Question: I am developing a razor page which implements a named handler method. I post some JSON encoded data to the named handler method. However, I get a 400 bad request response in response.
I have tried using different JSON payloads and different method signatures so far but alas, nothing has worked.
Here is a snub of my method:
'''
[HttpPost]
public IActionResult OnPostContextFreeGrammarPartial() {
var grammarModel = new ContextFreeGrammarModel();
return new PartialViewResult() {
ViewName = "_ContextFreeGrammar",
ViewData = new ViewDataDictionary<ContextFreeGrammarModel>(ViewData, grammarModel)
};
}
'''
And here is an example request:

I am expecting the handler method to be successfully executed but instead the server or browser simply throws a 400 response before the method even begins to execute.
What am I missing?
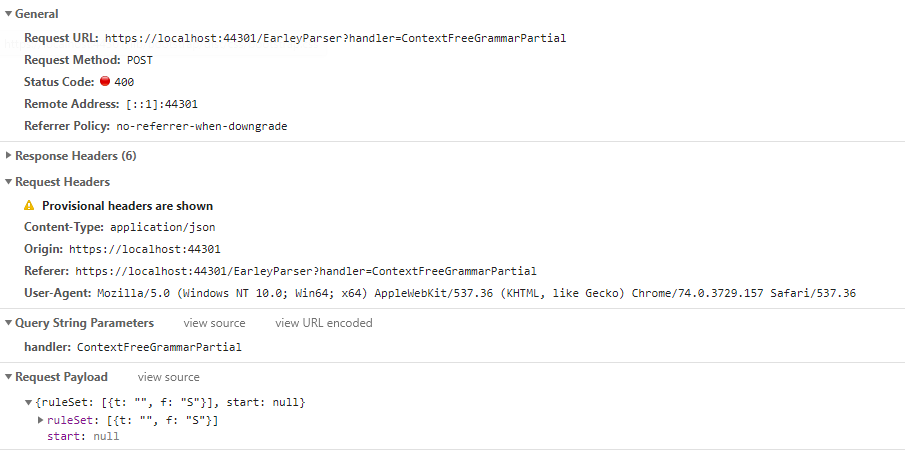
Answer: <URL> explains the issue. The anti-forgery token was missing from the request header - which is required for post requests on Razor pages.
He also suggested using a Controller instead of a Razor page.
Adding a 'IgnoreAntiforgeryToken' filter to the services during startup also fixed the problem.
'''
services.AddMvc()
.AddRazorPagesOptions(options => {
options.Conventions.ConfigureFilter(new IgnoreAntiforgeryTokenAttribute());
}).SetCompatibilityVersion(CompatibilityVersion.Version_2_1);
'''